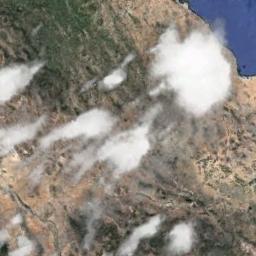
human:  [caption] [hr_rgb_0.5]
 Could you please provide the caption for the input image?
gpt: The cumulus clouds are located above the wasteland and some vegetation are in the wasteland .

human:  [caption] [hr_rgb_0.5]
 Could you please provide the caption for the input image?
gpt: White clouds on the land and blue sea where green and yellow intersect .

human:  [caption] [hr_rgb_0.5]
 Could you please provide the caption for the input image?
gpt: A thin cloud floats on the sea .

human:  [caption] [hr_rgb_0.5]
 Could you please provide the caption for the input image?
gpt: The white cloud is above green land and blue sea .

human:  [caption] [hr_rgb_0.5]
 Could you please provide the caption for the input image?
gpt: Some pieces of white clouds over a plain near sea .